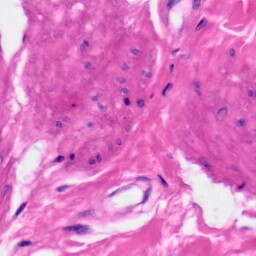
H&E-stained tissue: Skin